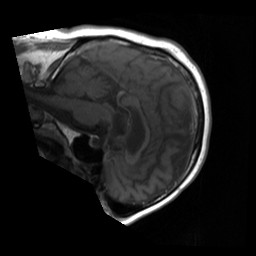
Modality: T1w
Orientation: sagittal
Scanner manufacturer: philips
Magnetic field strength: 1.5 T
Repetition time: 0.4 s
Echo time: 0.0074 s